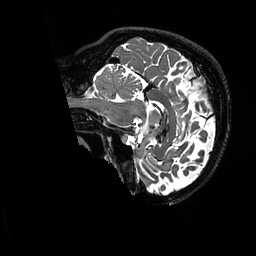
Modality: T2w
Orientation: sagittal
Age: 43
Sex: female
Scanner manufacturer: ge
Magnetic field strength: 3 T
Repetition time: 3.202 s
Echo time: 0.06683 s